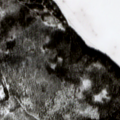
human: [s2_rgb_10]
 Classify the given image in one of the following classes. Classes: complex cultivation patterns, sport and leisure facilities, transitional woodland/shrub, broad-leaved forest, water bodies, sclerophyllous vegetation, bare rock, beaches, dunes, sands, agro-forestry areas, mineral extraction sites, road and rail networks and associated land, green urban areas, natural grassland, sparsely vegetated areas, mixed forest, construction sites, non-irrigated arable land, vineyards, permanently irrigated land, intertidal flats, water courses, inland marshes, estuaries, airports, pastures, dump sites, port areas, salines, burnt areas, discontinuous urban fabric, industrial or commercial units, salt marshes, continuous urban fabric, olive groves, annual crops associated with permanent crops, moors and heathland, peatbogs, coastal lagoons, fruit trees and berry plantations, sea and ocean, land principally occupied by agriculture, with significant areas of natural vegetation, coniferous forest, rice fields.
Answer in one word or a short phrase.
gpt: coniferous forest, transitional woodland/shrub, water bodies